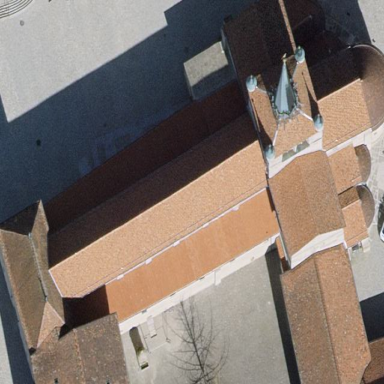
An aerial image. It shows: Historic church building.